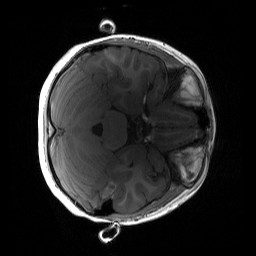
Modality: T1w
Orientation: axial
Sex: female
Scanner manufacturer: siemens
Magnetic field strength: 3 T
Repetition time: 1.9 s
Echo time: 0.00243 s